Question: I am using Eclipse with the m2eclipse plugin and have setup a nexus repository mirror. When I search for artifacts it does not show the most recent versions; sometimes it shows very outdated versions of artifacts. I usually end up searching online for the latest version. Do I have something configured incorrectly, or is this a bug? I am currently on Eclipse Kepler, but this also happened in the Juno version.
For example, I tried adding the groovy dependency, which is currently on version 2.1.6. The latest (non-beta) shown is 1.8.1:

I don't think it has anything to do with Nexus. I can view my nexus repository in the Maven Repositories view in Eclipse. Also, if I manually type in the latest version there are not errors, so the JAR file(s) are pulled in correctly.
Here is my local settings.xml referencing the Nexus mirror:
'''
<?xml version="1.0" encoding="UTF-8"?>
<settings xmlns="http://maven.apache.org/SETTINGS/1.0.0"
xmlns:xsi="http://www.w3.org/2001/XMLSchema-instance"
xsi:schemaLocation="http://maven.apache.org/SETTINGS/1.0.0 http://maven.apache.org/xsd/settings-1.0.0.xsd">
<pluginGroups>
</pluginGroups>
<proxies>
</proxies>
<servers>
<server>
<id>nexus</id>
<username>deployment</username>
<password>mypassword</password>
</server>
</servers>
<mirrors>
<mirror>
<id>nexus</id>
<mirrorOf>central</mirrorOf>
<url>http://myserver/nexus/content/groups/public</url>
</mirror>
</mirrors>
<profiles>
<profile>
<id>nexus</id>
<repositories>
<repository>
<id>central</id>
<url>http://central</url>
<releases><enabled>true</enabled></releases>
<snapshots><enabled>true</enabled></snapshots>
</repository>
</repositories>
<pluginRepositories>
<pluginRepository>
<id>central</id>
<url>http://central</url>
<releases><enabled>true</enabled></releases>
<snapshots><enabled>true</enabled></snapshots>
</pluginRepository>
</pluginRepositories>
</profile>
</profiles>
<activeProfiles>
<activeProfile>nexus</activeProfile>
</activeProfiles>
'''
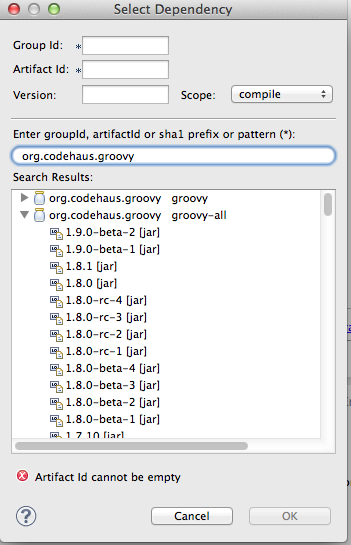
Answer: This is most probably a problem with downloading the index files from Nexus.
1. Make sure you can find the latest version of the dependency when searching in the Nexus web UI. If this doesn't work, then Nexus fails to download the indexes from the upstream sites. Check for errors in the logs and manually trigger the download.
2. If the search on your Nexus works, make sure m2e can download the indexes when you start Eclipse. Look in the progress view when you start Eclipse; it should tell you that it downloads the indexes from Nexus.
You can also have a look at the Maven Console (in your console view; enable DEBUG to see more) right after starting Eclipse.
Lastly, you can start Eclipse with 'java' instead of 'javaw'. It will then print some debug information to a console/terminal window.